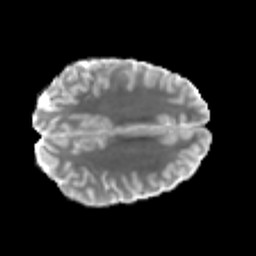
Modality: MD
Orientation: axial
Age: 21
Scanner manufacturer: philips
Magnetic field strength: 3 T
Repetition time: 8.6 s
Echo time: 0.127 s